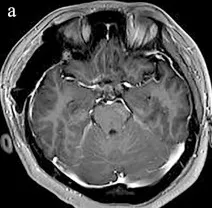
Radiological evaluation of CG postoperatively. Post-contrast MRI images of the residual tumor 1 month (a,b).
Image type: radiology (mri)